Question: My project needs this scroll bar (image given),
I applied this to my css
'''
::-webkit-scrollbar {
width: 8px;
}
::-webkit-scrollbar-track {
background-color: #FFFFFF;
} /* the new scrollbar will have a flat appearance with the set background color */
::-webkit-scrollbar-thumb {
background-color: rgba(242,91,32,0.9);
} /* this will style the thumb, ignoring the track */
::-webkit-scrollbar-corner {
background-color: #FFFFFF;
}
'''
but when i checked my page only chrome is showing the effect Firefox (27.0.1) and Internet Explorer(10for) are not responding to the changes.What I must add so that it becomes uniform for all of them ?
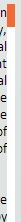
Answer: As mentioned by N.Nihar in a comment, Firefox and Internet Explorer in current versions don't support scrollbar customisation.
If you need to have the scrollbar styled, you may want to use a custom Javscript or perhaps even better a jQuery based scrollbar element. The first one to show up in google search is a <URL>. There are plenty of Javascript and jQuery based scrollbars readily available.
If you do use one of those, though, be sure to test your solution thoroughly, because the behaviour of 'native' scrollbars is not that easy to mimic.